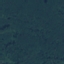
Land use / land cover class: Forest